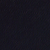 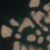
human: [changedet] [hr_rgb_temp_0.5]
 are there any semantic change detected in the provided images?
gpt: An artificial archipelago made of dredged sand and rocks appears in the sea.